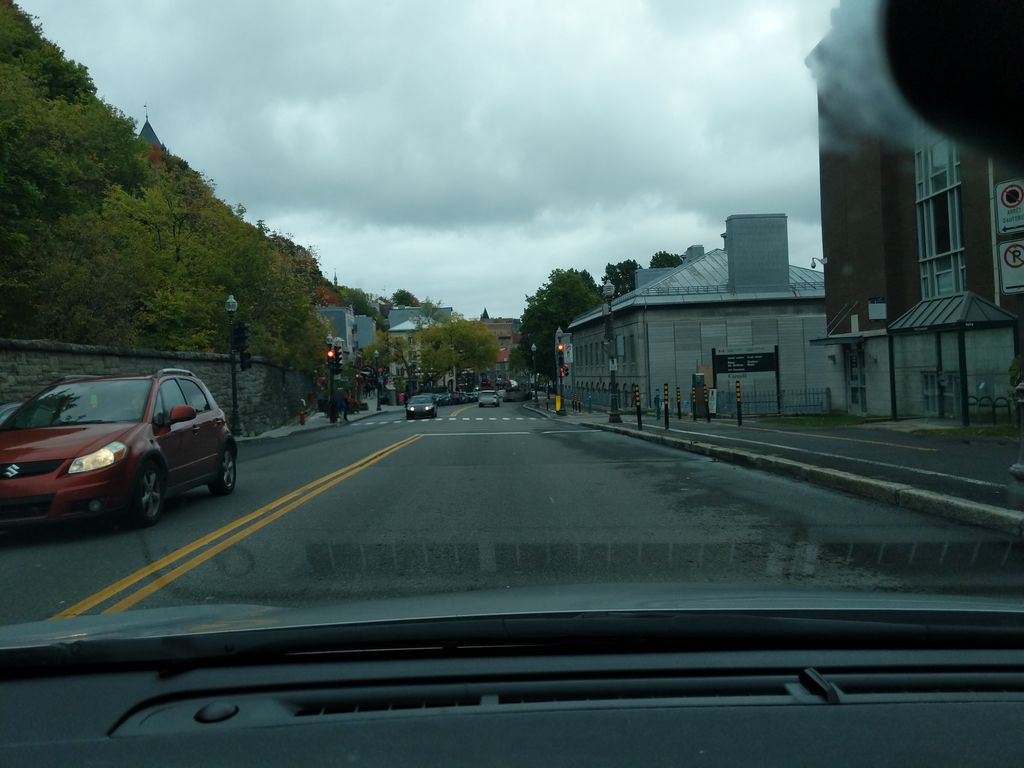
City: quebec_city